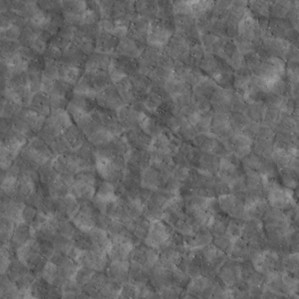
Label: non_frost